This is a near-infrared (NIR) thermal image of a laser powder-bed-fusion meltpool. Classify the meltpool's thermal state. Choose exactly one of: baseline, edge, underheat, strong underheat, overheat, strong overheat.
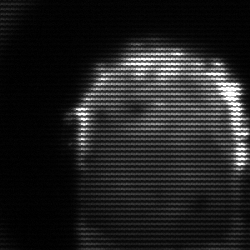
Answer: baseline